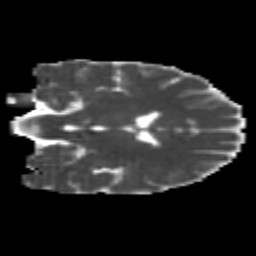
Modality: MD
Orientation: coronal
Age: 22
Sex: female
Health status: healthy
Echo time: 0.074 s